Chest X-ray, AP view. Patient: 18 years old, sex F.
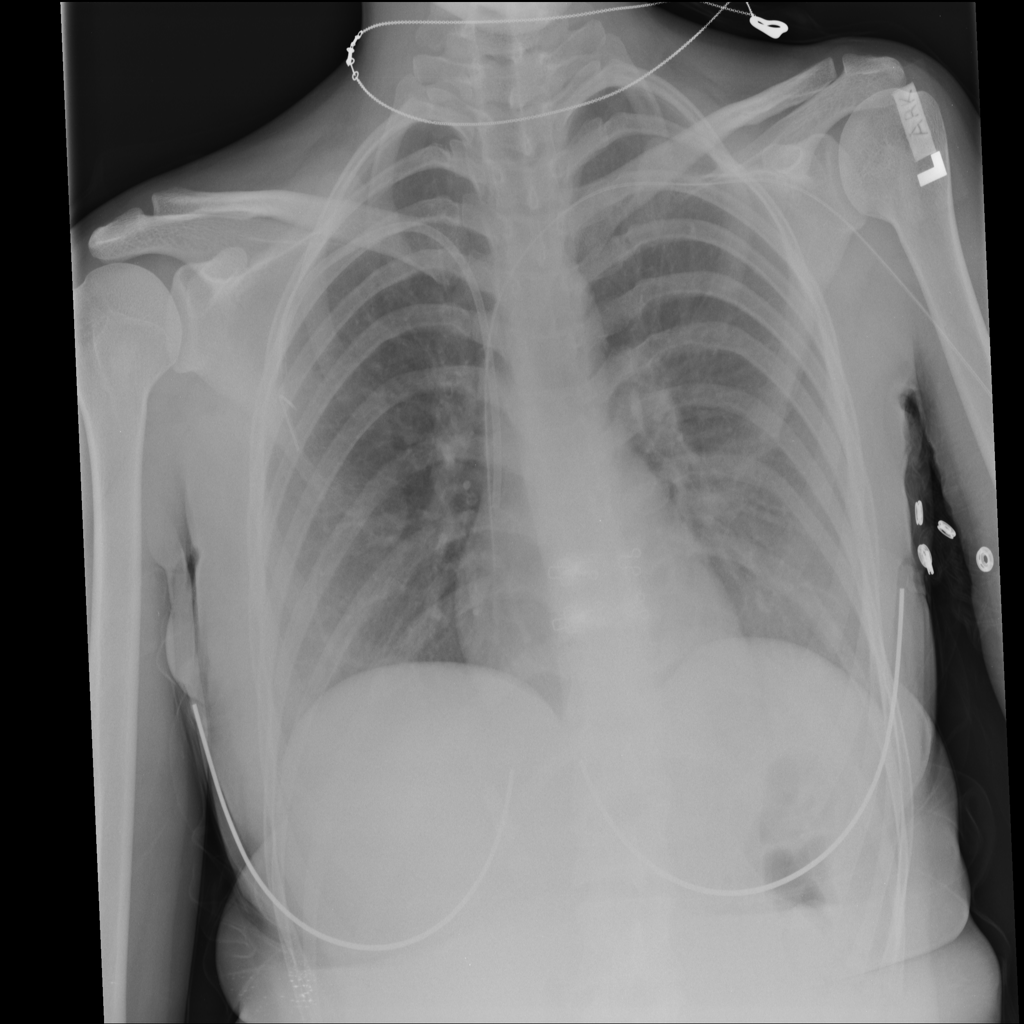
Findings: No Finding